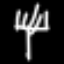
Label: fork